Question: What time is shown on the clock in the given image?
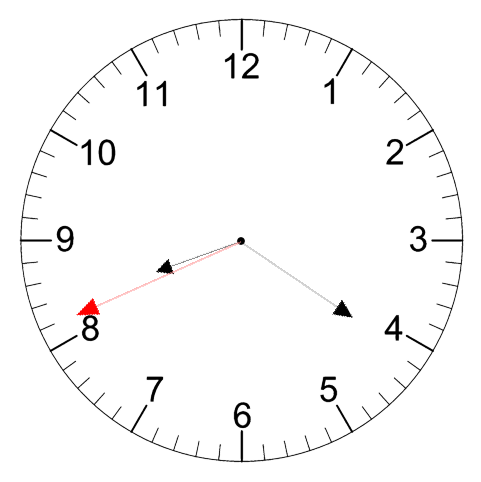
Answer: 08:20:41